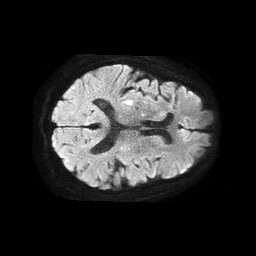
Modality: TRACE
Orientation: axial
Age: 78
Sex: female
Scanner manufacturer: philips
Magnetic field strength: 1.5 T
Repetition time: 4.6 s
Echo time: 0.08941 s